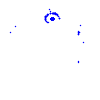
Particle: electron